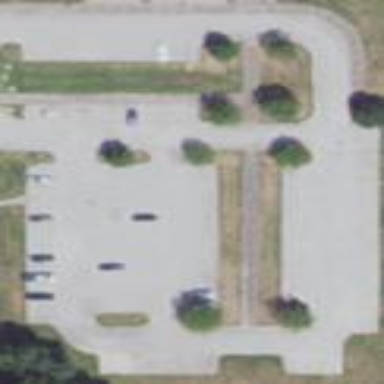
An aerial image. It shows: Parking area.